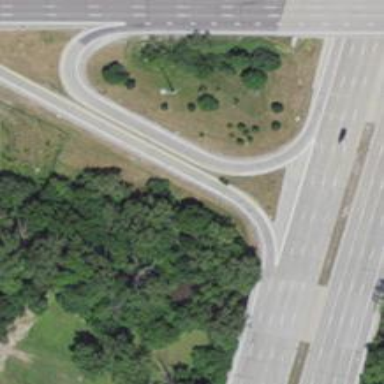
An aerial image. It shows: Trunk link highway.